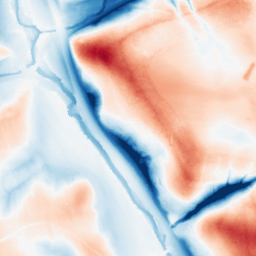
Category: classical
Decomposition family: gaussian
Decomposition parameters: sigma: 20
Upsampling method: quartic
Upsampling parameters: scale: 8
Upsampling scale: 8